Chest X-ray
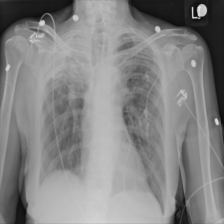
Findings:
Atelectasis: negative
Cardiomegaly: negative
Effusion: negative
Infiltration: negative
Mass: positive
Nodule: negative
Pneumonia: negative
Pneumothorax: negative
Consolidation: negative
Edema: negative
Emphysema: negative
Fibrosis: negative
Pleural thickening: negative
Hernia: negative